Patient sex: M
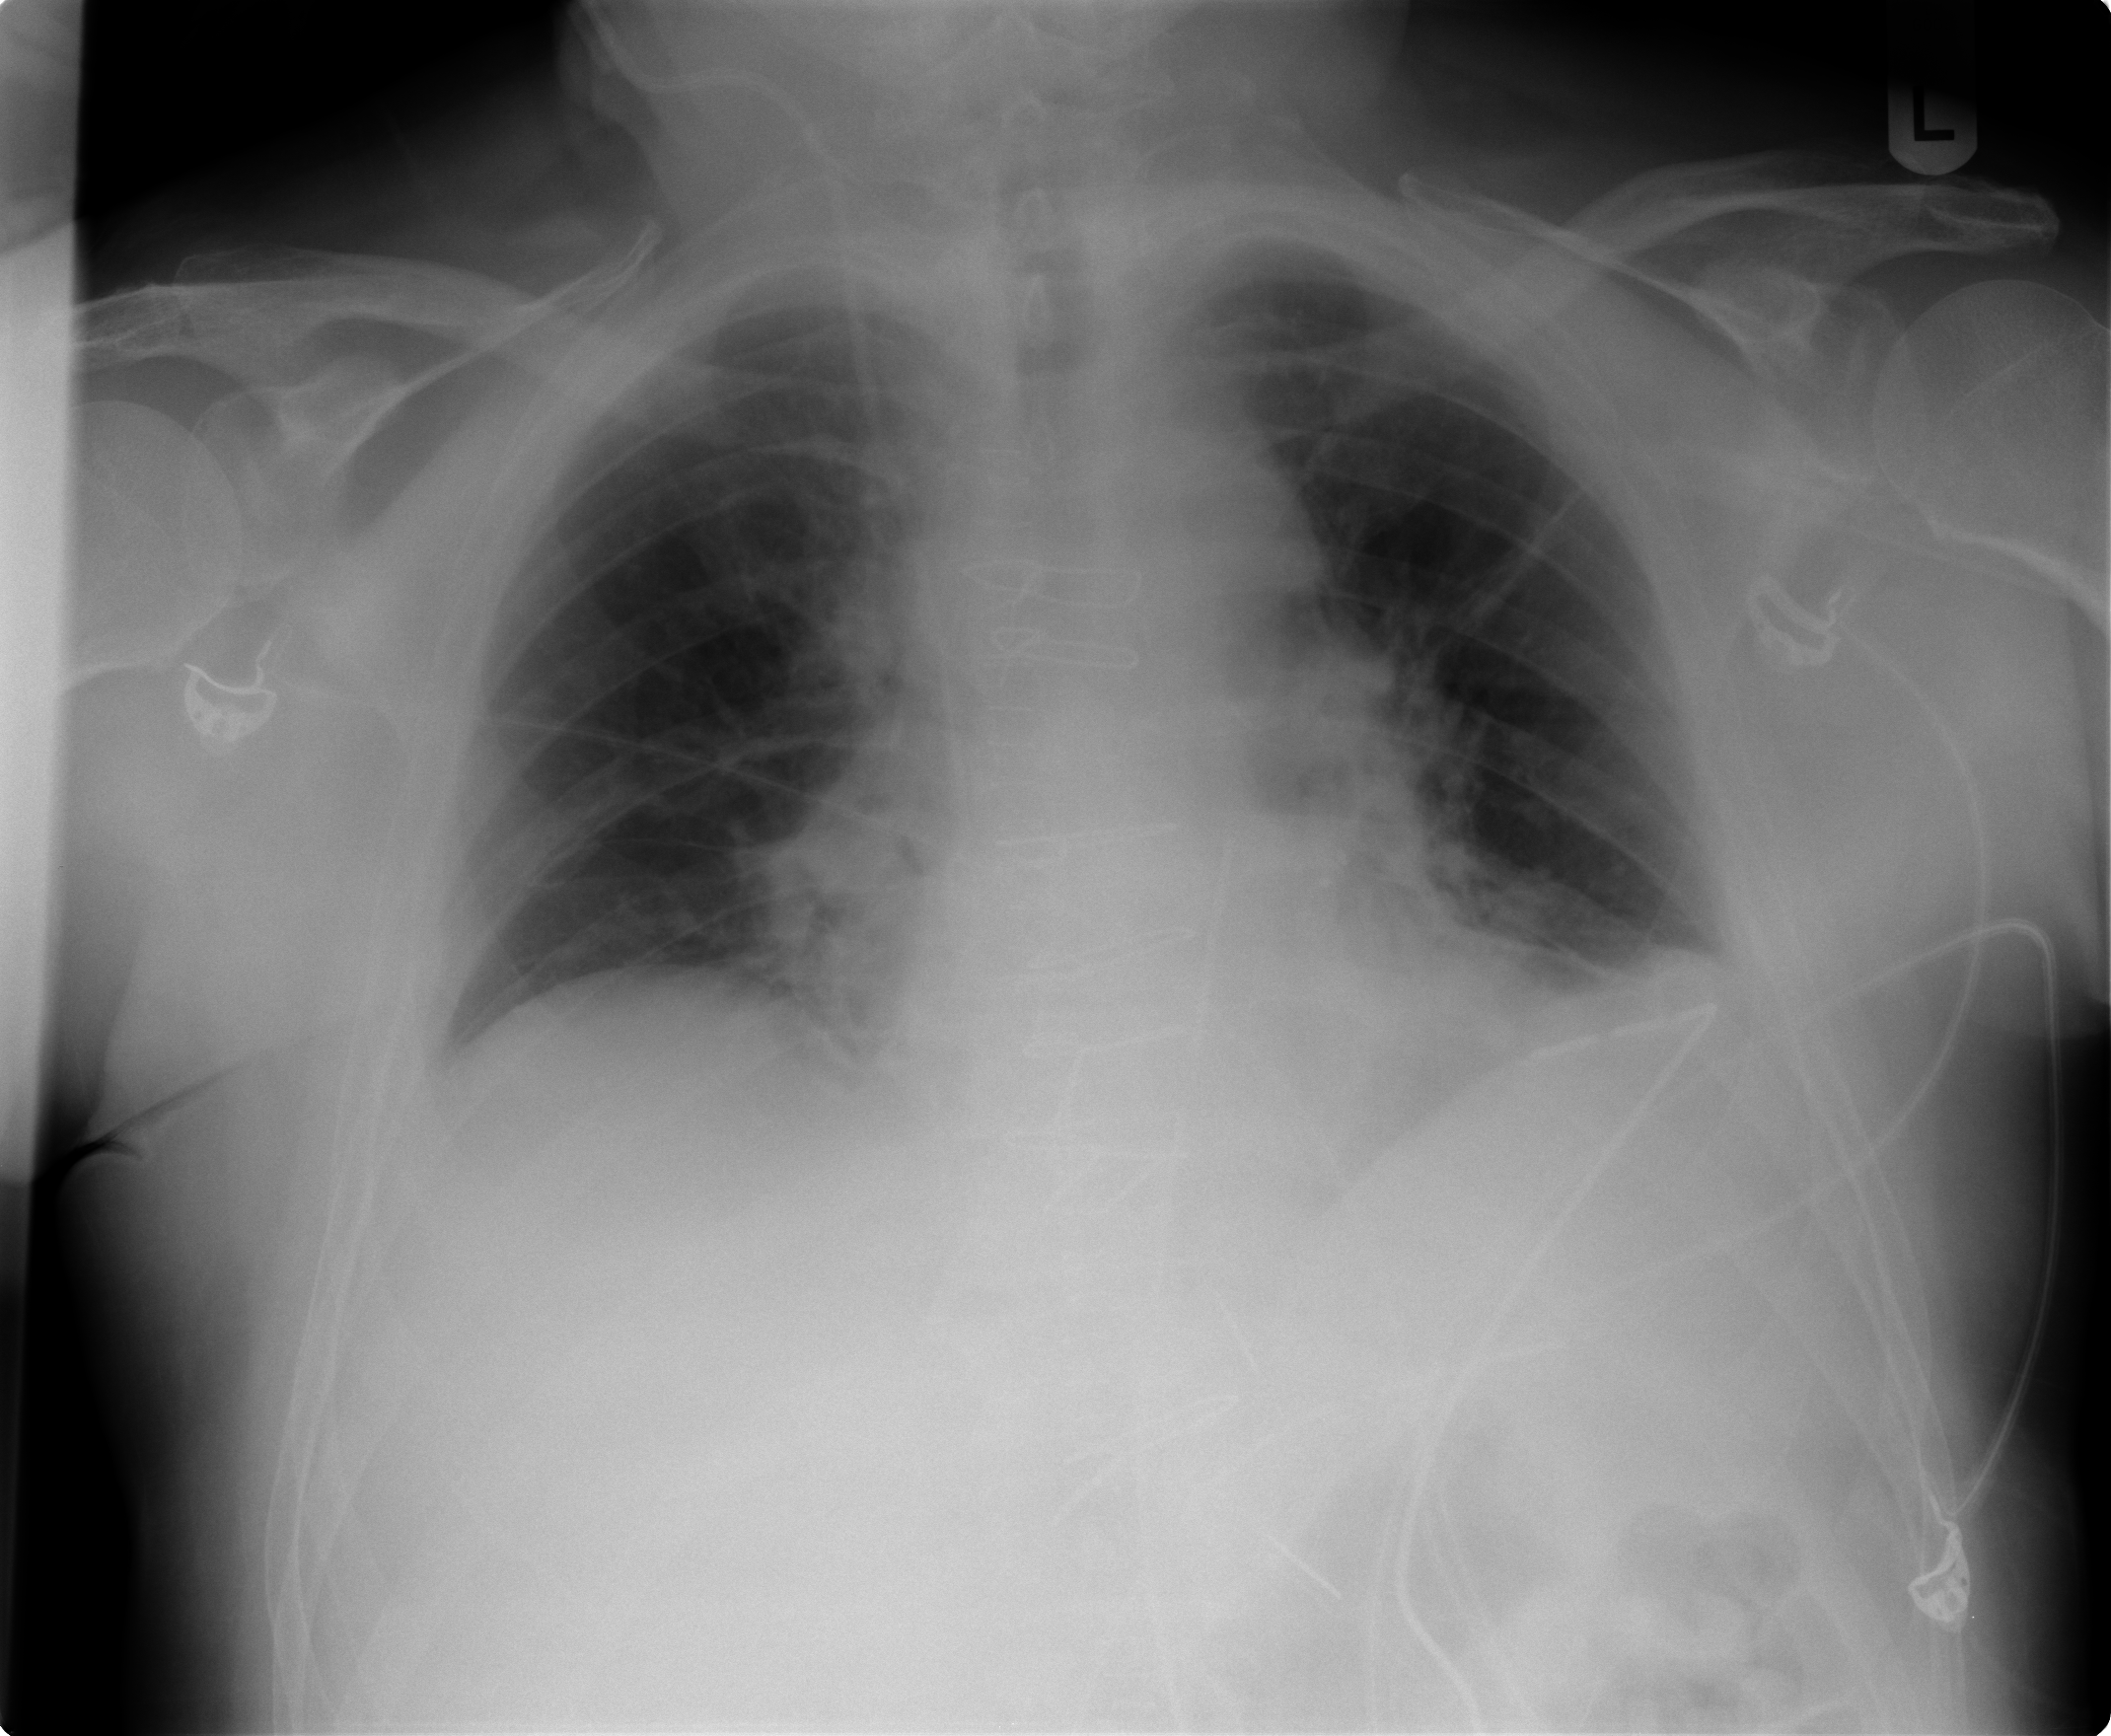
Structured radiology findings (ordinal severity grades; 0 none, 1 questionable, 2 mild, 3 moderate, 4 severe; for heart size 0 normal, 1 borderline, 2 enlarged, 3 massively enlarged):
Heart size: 1
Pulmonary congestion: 2
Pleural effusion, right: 0
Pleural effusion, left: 0
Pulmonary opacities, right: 0
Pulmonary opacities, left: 0
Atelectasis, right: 2
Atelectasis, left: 2